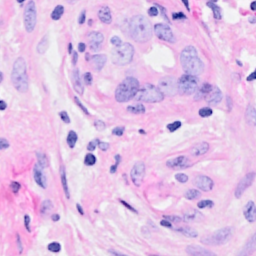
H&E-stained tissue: Breast